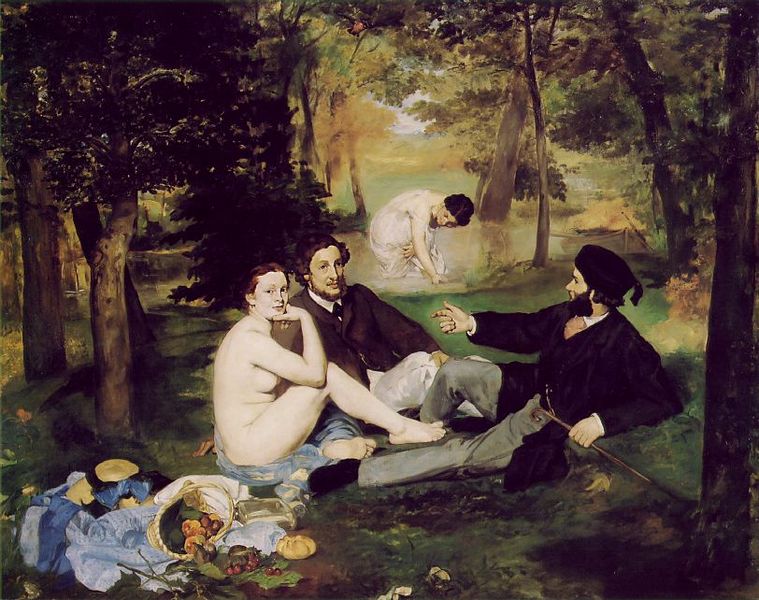
Titel: Make love
Standort: München
Schlagwörter: gelb, braun, orange, schwarz, zeichnung, rot, wand, schrift, mauer, tag, kanone, panzer, hauswand, frieden, herzen, putz, herz, kanonen, schießen, schablone, graffiti, stencil, grafitti, graffito, street art, wabd, feuern, tags, schmierereien, graffitto